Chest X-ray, PA view. Patient: 29 years old, sex F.
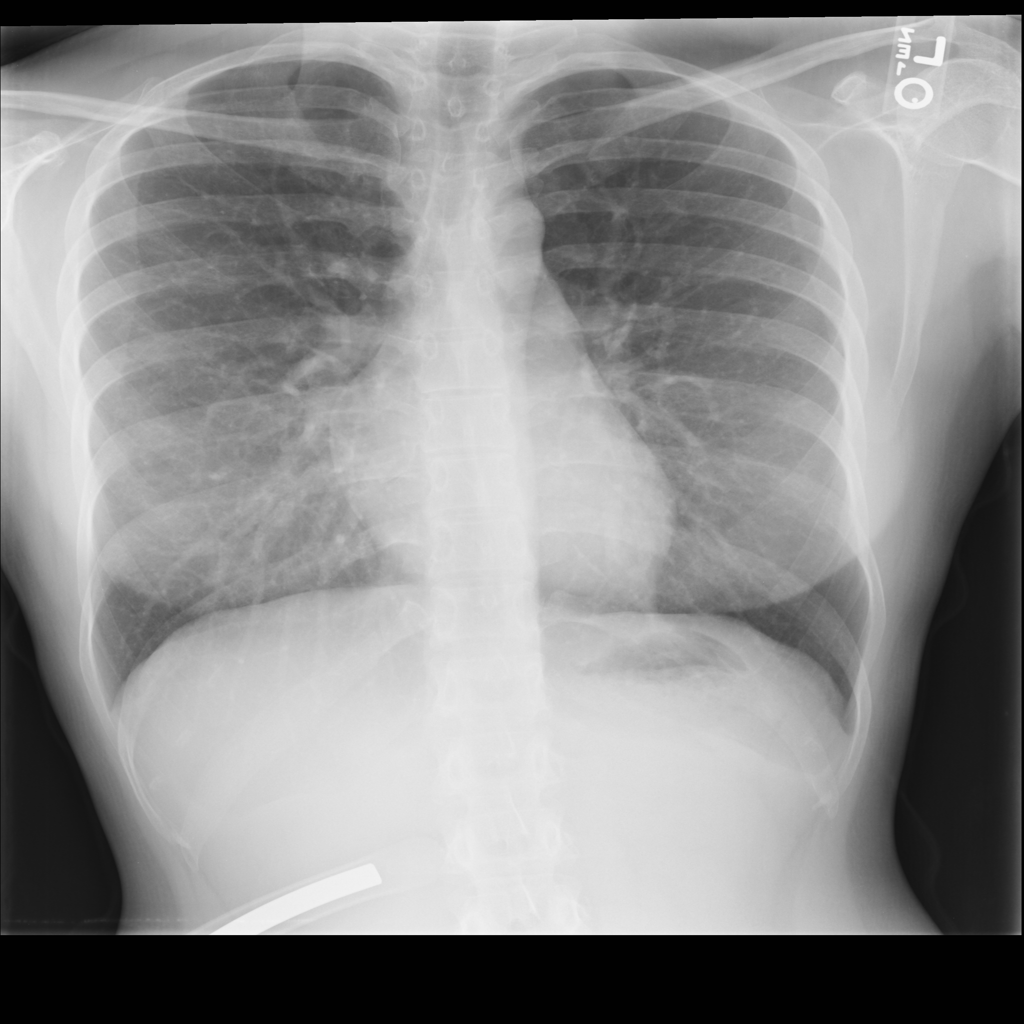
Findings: No Finding